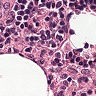
Metastatic tissue present: no